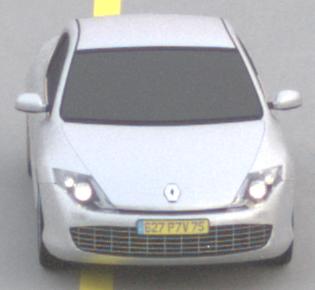
Make: Renault
Model: Laguna Coupé TCe 170
Detailed model: Laguna (III) Coupé
Model produced from: 2010/11
Model produced until: 2011/05
Doors: 2
Color: white
Road condition: dry road
Daytime: sunrise or sunset
Contrast: low contrast